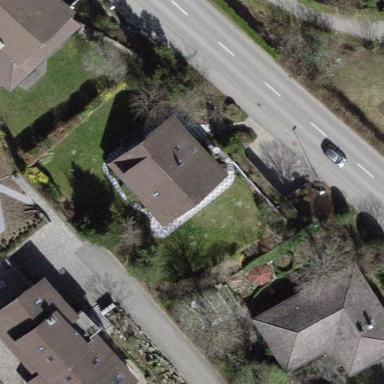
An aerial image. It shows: Building with gabled roof in brown color. The roof is oriented along the building.